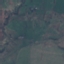
Land use / land cover class: Pasture